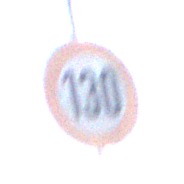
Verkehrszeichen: Geschwindigkeit130
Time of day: SunriseSunset
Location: Outdoor (Nature)
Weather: Clear
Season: NotSpecified
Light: Natural